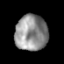
Tissue: prostate
Cell type: Myeloid cells
Senescence score: 0.3258
Nuclear area (px): 1137
Mean DAPI intensity: 144.292